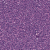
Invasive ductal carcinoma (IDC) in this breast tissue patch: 1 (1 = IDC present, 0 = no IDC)